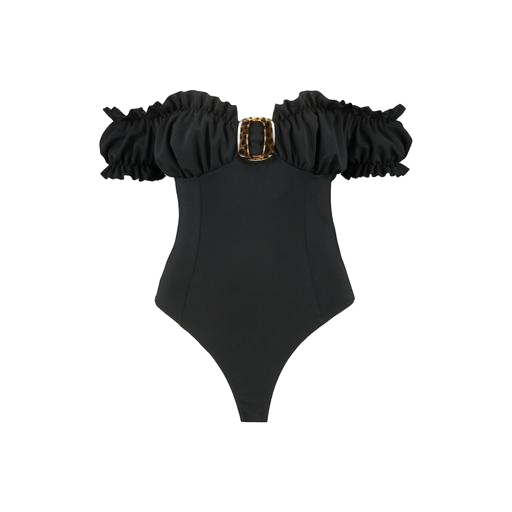
black mira cape-effect bodysuit, black one piece, black structured bandeau top, white background